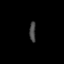
Tissue: lung
Cell type: Others
Senescence score: 0.2124
Nuclear area (px): 126
Mean DAPI intensity: 68.849